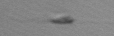
Label: flagellate_morphotype3